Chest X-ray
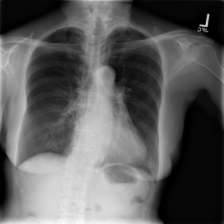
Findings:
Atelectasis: negative
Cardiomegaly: negative
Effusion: negative
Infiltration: positive
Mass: negative
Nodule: negative
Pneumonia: negative
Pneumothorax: negative
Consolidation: negative
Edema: negative
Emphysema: negative
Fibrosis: negative
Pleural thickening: negative
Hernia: negative